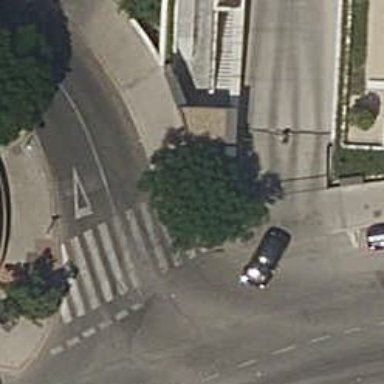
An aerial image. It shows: Pedestrian crossing with zebra markings on the footway.